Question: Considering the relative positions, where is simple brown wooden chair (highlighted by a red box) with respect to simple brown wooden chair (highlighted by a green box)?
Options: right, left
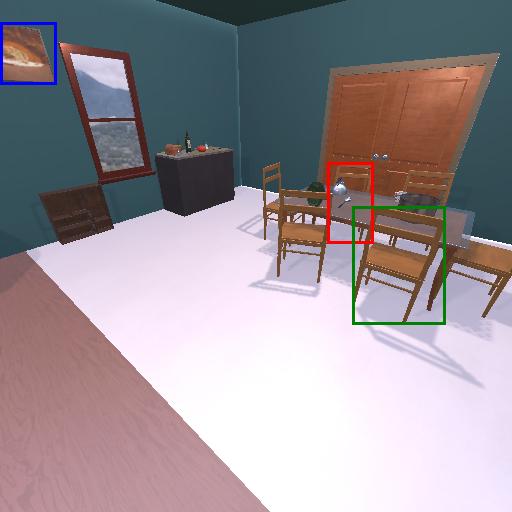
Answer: right